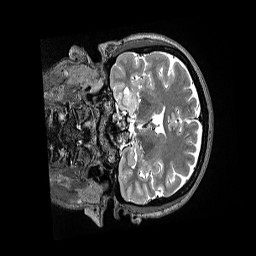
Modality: T2w
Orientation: coronal
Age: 53
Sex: female
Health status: ill
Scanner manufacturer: siemens
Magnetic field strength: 3 T
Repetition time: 3.2 s
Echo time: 0.564 s